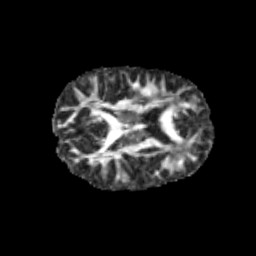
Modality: FA
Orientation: axial
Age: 9
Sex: male
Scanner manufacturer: siemens
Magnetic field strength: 3 T
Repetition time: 3.8 s
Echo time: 0.07 s